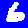
Digit: 6